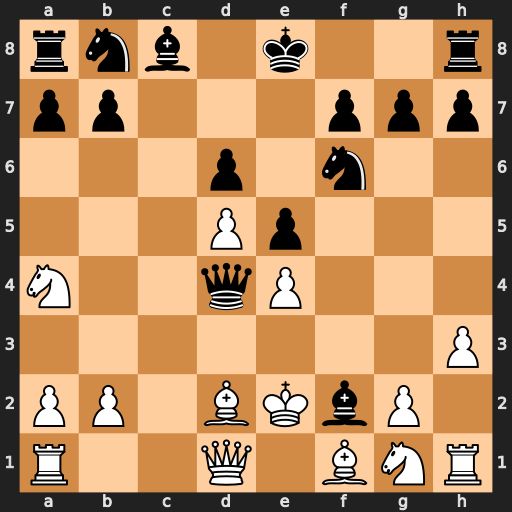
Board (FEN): rnb1k2r/pp3ppp/3p1n2/3Pp3/N2qP3/7P/PP1BKbP1/R2Q1BNR
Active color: w
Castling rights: kq
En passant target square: -
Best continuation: Nf3 Qxe4+ Kxf2